Field crop: maize
Growth stage: 2
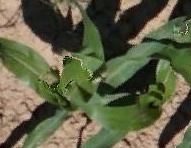
Species: maize